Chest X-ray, PA view. Patient: 77 years old, sex M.
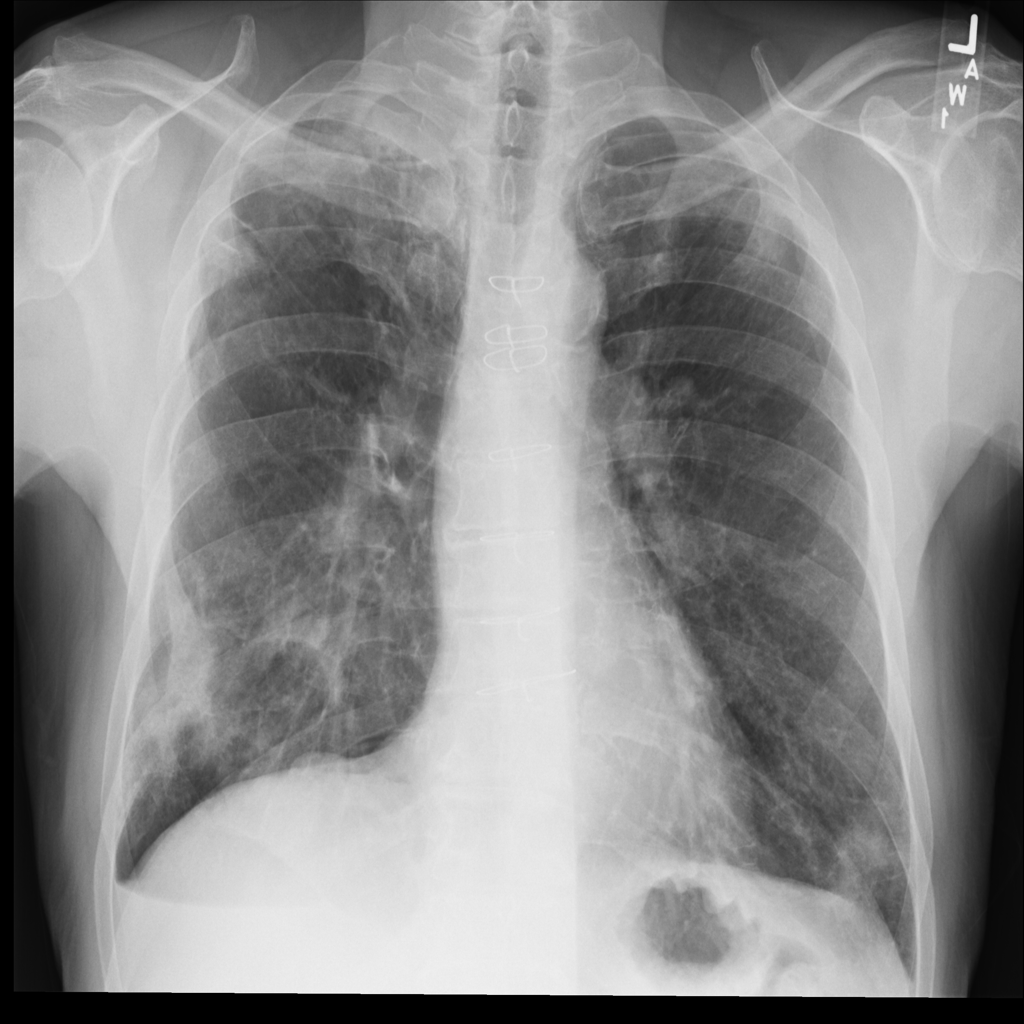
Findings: Infiltration, Nodule